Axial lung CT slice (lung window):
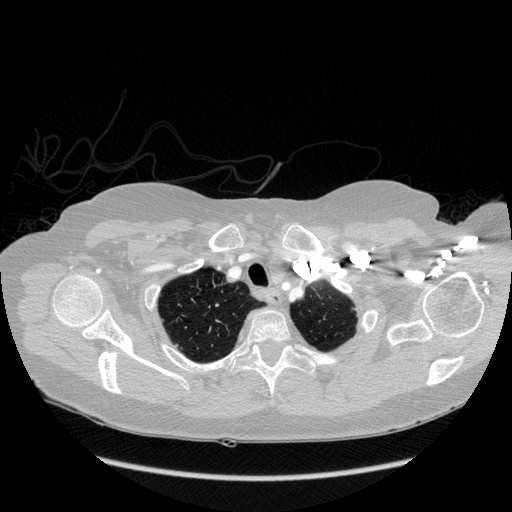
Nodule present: no